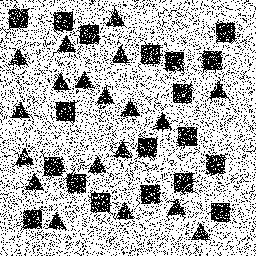
Squares: 19
Triangles: 19
Stars: 0
Total shapes: 38